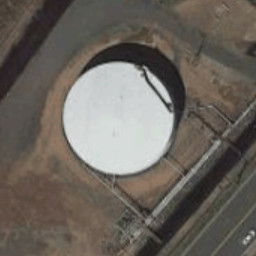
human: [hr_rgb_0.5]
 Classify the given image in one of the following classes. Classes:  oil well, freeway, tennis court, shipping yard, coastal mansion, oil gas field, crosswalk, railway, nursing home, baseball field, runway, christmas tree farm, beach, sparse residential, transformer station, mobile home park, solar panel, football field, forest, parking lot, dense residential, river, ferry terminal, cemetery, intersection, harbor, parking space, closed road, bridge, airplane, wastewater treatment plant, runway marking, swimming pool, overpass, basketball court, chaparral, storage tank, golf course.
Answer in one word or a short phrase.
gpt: storage tank